Question: I asked <URL> a year ago and got code for this "probability heatmap":

'''
numbet <- 32
numtri <- 1e5
prob=5/6
#Fill a matrix
xcum <- matrix(NA, nrow=numtri, ncol=numbet+1)
for (i in 1:numtri) {
x <- sample(c(0,1), numbet, prob=c(prob, 1-prob), replace = TRUE)
xcum[i, ] <- c(i, cumsum(x)/cumsum(1:numbet))
}
colnames(xcum) <- c("trial", paste("bet", 1:numbet, sep=""))
mxcum <- reshape(data.frame(xcum), varying=1+1:numbet,
idvar="trial", v.names="outcome", direction="long", timevar="bet")
library(plyr)
mxcum2 <- ddply(mxcum, .(bet, outcome), nrow)
mxcum3 <- ddply(mxcum2, .(bet), summarize,
ymin=c(0, head(seq_along(V1)/length(V1), -1)),
ymax=seq_along(V1)/length(V1),
fill=(V1/sum(V1)))
head(mxcum3)
library(ggplot2)
p <- ggplot(mxcum3, aes(xmin=bet-0.5, xmax=bet+0.5, ymin=ymin, ymax=ymax)) +
geom_rect(aes(fill=fill), colour="grey80") +
scale_fill_gradient("Outcome", formatter="percent", low="red", high="blue") +
scale_y_continuous(formatter="percent") +
xlab("Bet")
print(p)
'''
(May need to change this code slightly because of <URL>
This is exactly what I want. Except each vertical shaft should have different numbers of bins, ie the first should have 2, second 3, third 4 (N+1). In the graph shaft 6 +7 have the same number of bins (7), where 7 should have 8 (N+1).
If I'm right, the reason the code does this is because it is the observed data and if I ran more trials we would get more bins. I don't want to rely on the number of trials to get the correct number of bins.
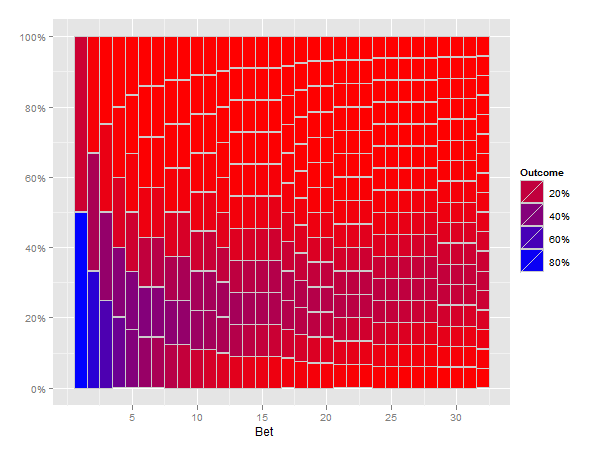
Answer: I have used R's 'dbinom' to generate the frequency of heads for 'n=1:32' trials and plotted the graph now. It will be what you expect. I have read some of your earlier posts here on SO and on 'math.stackexchange'. Still I don't understand why you'd want to 'simulate' the experiment rather than generating from a binomial R.V. If you could explain it, it would be great! I'll try to work on the simulated solution from @Andrie to check out if I can match the output shown below. For now, here's something you might be interested in.
'''
set.seed(42)
numbet <- 32
numtri <- 1e5
prob=5/6
require(plyr)
out <- ldply(1:numbet, function(idx) {
outcome <- dbinom(idx:0, size=idx, prob=prob)
bet <- rep(idx, length(outcome))
N <- round(outcome * numtri)
ymin <- c(0, head(seq_along(N)/length(N), -1))
ymax <- seq_along(N)/length(N)
data.frame(bet, fill=outcome, ymin, ymax)
})
require(ggplot2)
p <- ggplot(out, aes(xmin=bet-0.5, xmax=bet+0.5, ymin=ymin, ymax=ymax)) +
geom_rect(aes(fill=fill), colour="grey80") +
scale_fill_gradient("Outcome", low="red", high="blue") +
xlab("Bet")
'''
'The plot:'

Explanation of how your old code from 'Andrie' works and why it doesn't give what you intend.
Basically, what Andrie did (or rather one way to look at it) is to use the idea that if you have two binomial distributions, 'X ~ B(n, p)' and 'Y ~ B(m, p)', where 'n, m = size' and 'p = probability of success', then, their sum, 'X + Y = B(n + m, p)' (1). So, the purpose of 'xcum' is to obtain the outcome for all 'n = 1:32' tosses, but to explain it better, let me construct the code step by step. Along with the explanation, the code for 'xcum' will also be very obvious and it can be constructed in no time (without any necessity for 'for-loop' and constructing a 'cumsum' everytime.
If you have followed me so far, then, our idea is first to create a 'numtri * numbet' matrix, with each column ('length = numtri') having '0's' and '1's' with probability = '5/6' and '1/6' respectively. That is, if you have 'numtri = 1000', then, you'll have ~ 834 '0's' and 166 '1's' *for each of the 'numbet' columns (=32 here). Let's construct this and test this first.
'''
numtri <- 1e3
numbet <- 32
set.seed(45)
xcum <- t(replicate(numtri, sample(0:1, numbet, prob=c(5/6,1/6), replace = TRUE)))
# check for count of 1's
> apply(xcum, 2, sum)
[1] 169 158 166 166 160 182 164 181 168 140 154 142 169 168 159 187 176 155 151 151 166
163 164 176 162 160 177 157 163 166 146 170
# So, the count of 1's are "approximately" what we expect (around 166).
'''
Now, each of these columns are samples of binomial distribution with 'n = 1' and 'size = numtri'. If we were to add the first two columns and replace the second column with this sum, then, from (1), since the probabilities are equal, we'll end up with a binomial distribution with 'n = 2'. Similarly, instead, if you had added the first three columns and replaced th 3rd column by this sum, you would have obtained a binomial distribution with 'n = 3' and so on...
The concept is that if you 'cumulatively' add each column, then you end up with 'numbet' number of binomial distributions (1 to 32 here). So, let's do that.
'''
xcum <- t(apply(xcum, 1, cumsum))
# you can verify that the second column has similar probabilities by this:
# calculate the frequency of all values in 2nd column.
> table(xcum[,2])
0 1 2
694 285 21
> round(numtri * dbinom(2:0, 2, prob=5/6))
[1] 694 278 28
# more or less identical, good!
'''
If you divide the 'xcum', we have generated thus far by 'cumsum(1:numbet)' over each row in this manner:
'''
xcum <- xcum/matrix(rep(cumsum(1:numbet), each=numtri), ncol = numbet)
'''
this will be identical to the 'xcum' matrix that comes out of the 'for-loop' (if you generate it with the same seed). However I don't quite understand the reason for this division by Andrie as this is not necessary to generate the graph you require. However, I suppose it has something to do with the 'frequency' values you talked about <URL>
Now on to why you have difficulties obtaining the graph I had attached (with 'n+1' bins):
For a binomial distribution with 'n=1:32' trials, '5/6' as probability of tails (failures) and '1/6' as the probability of heads (successes), the probability of 'k' heads is given by:
'''
nCk * (5/6)^(k-1) * (1/6)^k # where nCk is n choose k
'''
For the test data we've generated, for 'n=7' and 'n=8' (trials), the probability of 'k=0:7' and 'k=0:8' heads are given by:
'''
# n=7
0 1 2 3 4 5
.278 .394 .233 .077 .016 .002
# n=8
0 1 2 3 4 5
.229 .375 .254 .111 .025 .006
'''
Why are they both having 6 bins and not 8 and 9 bins? Of course this has to do with the value of 'numtri=1000'. Let's see what's the probabilities of each of these 8 and 9 bins by generating probabilities directly from the binomial distribution using 'dbinom' to understand why this happens.
'''
# n = 7
dbinom(7:0, 7, prob=5/6)
# output rounded to 3 decimal places
[1] 0.279 0.391 0.234 0.078 0.016 0.002 0.000 0.000
# n = 8
dbinom(8:0, 8, prob=5/6)
# output rounded to 3 decimal places
[1] 0.233 0.372 0.260 0.104 0.026 0.004 0.000 0.000 0.000
'''
You see that the probabilities corresponding to 'k=6,7' and 'k=6,7,8' corresponding to 'n=7' and 'n=8' are ~ '0'. They are very low in values. The minimum value here is '5.8 * 1e-7' actually ('n=8', 'k=8'). This means that you have a chance of getting 1 value if you simulated for '1/5.8 * 1e7' times. If you check the same for 'n=32 and k=32', the value is '1.256493 * 1e-25'. So, you'll have to simulate that many values to get at least 1 result where all '32' outcomes are head for 'n=32'.
This is why your results were not having values for certain bins because the probability of having it is very low for the given 'numtri'. And for the same reason, generating the probabilities directly from the binomial distribution overcomes this problem/limitation.
I hope I've managed to write with enough clarity for you to follow. Let me know if you've trouble going through.
When I simulated the code I've just edited above with 'numtri=1e6', I get this for 'n=7' and 'n=8' and count the number of heads for 'k=0:7' and 'k=0:8':
'''
# n = 7
0 1 2 3 4 5 6 7
2<PHONE> 233771 77698 15763 1915 117 3
# n = 8
0 1 2 3 4 5 6 7 8
2<PHONE> 2<PHONE> 26041 4271 392 22 1
'''
Note that, there are k=6 and k=7 now for n=7 and n=8. Also, for n=8, you have a value of 1 for k=8. With increasing 'numtri' you'll obtain more of the other missing bins. But it'll require a huge amount of time/memory (if at all).